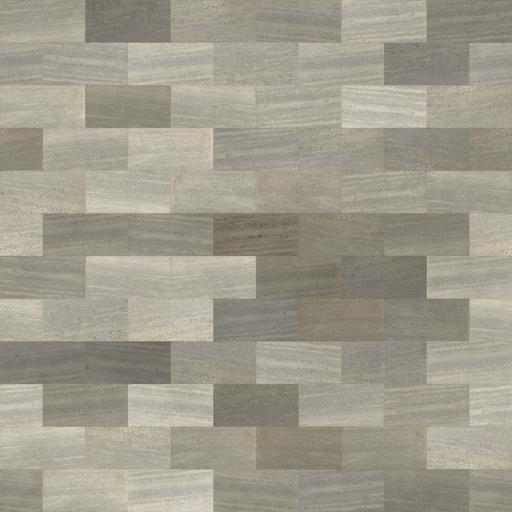
Tags: paving stones